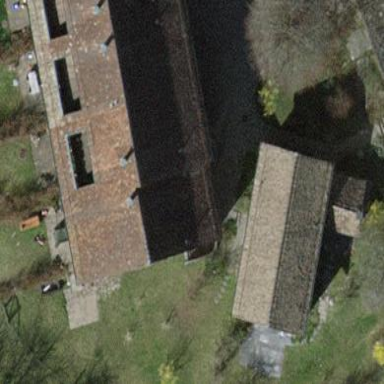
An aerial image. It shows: Building with pitched roof.